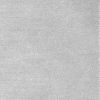
Atmospheric dust classification: dusty